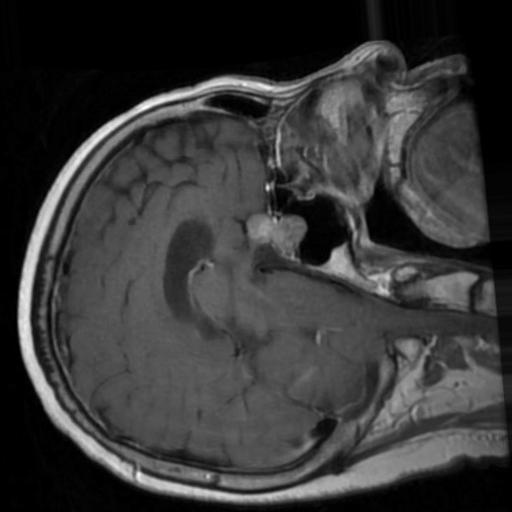
Label: brain_tumor